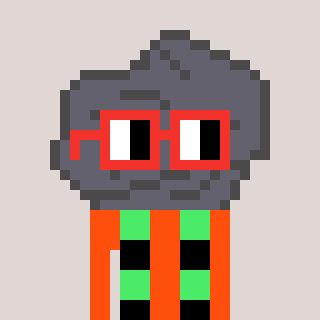
a pixel art character with square red glasses, a rock-shaped head and a orange-colored body on a warm background